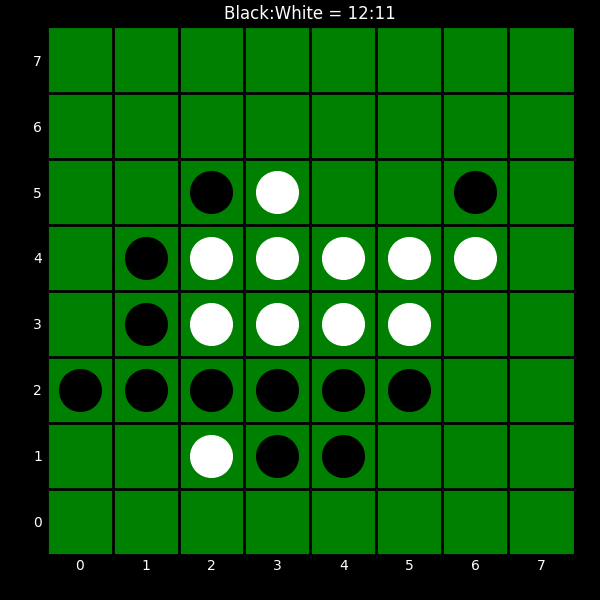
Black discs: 12
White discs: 11